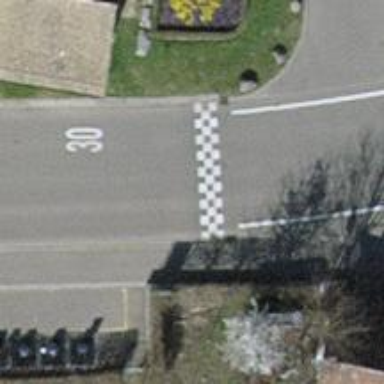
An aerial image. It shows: Traffic hump for calming the traffic.